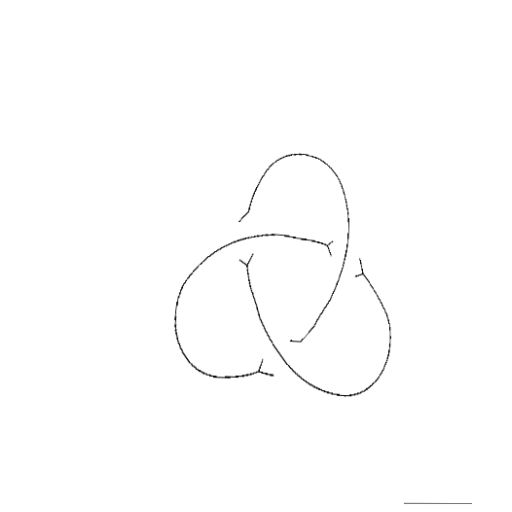
Crossing number: 3